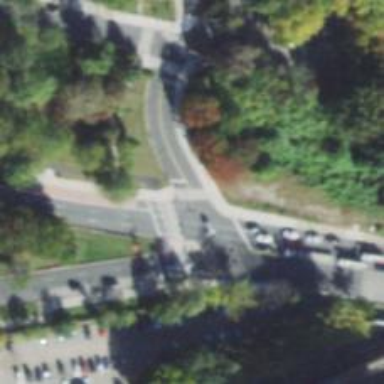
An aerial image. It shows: Footway with zebra crossing.